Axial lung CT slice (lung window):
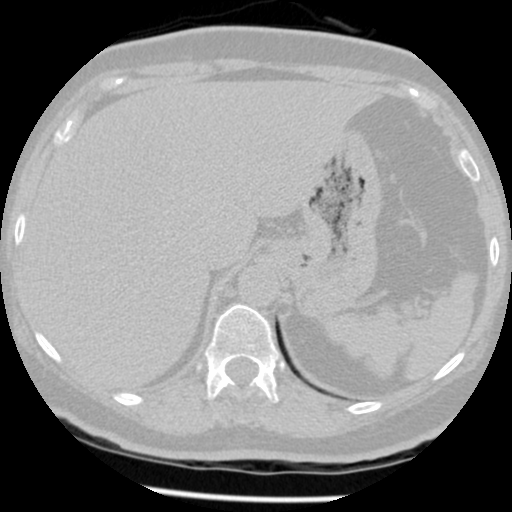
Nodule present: no